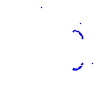
Particle: kaon